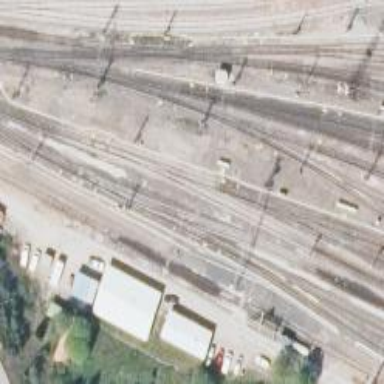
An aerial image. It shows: Railway signal.